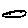
Label: cloud